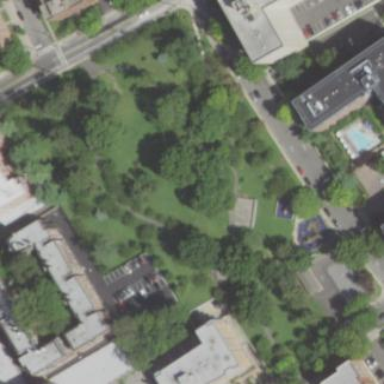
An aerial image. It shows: Park.